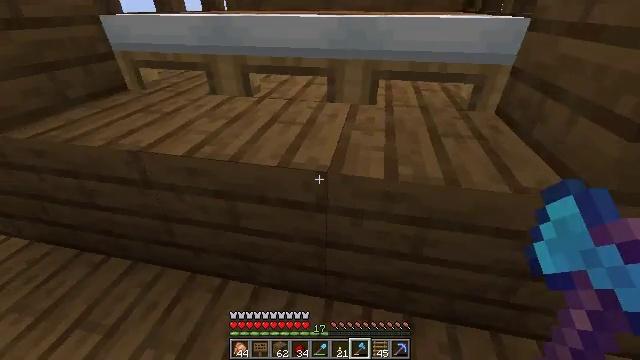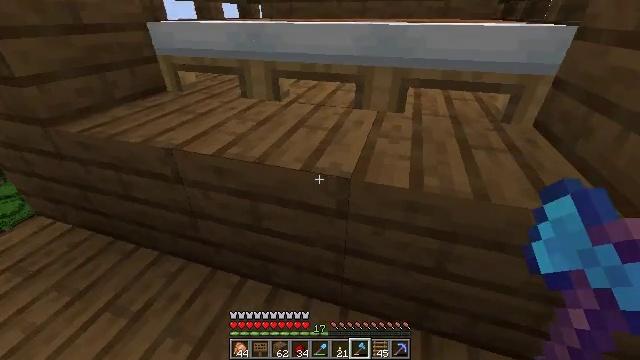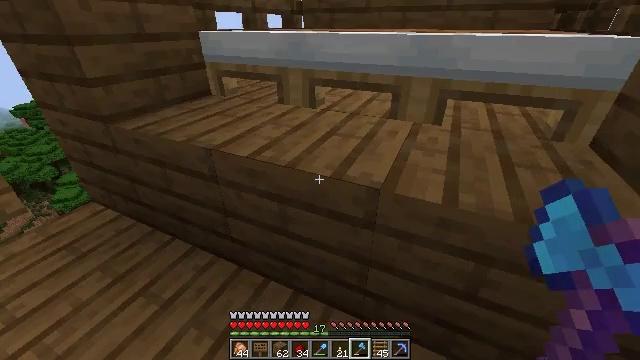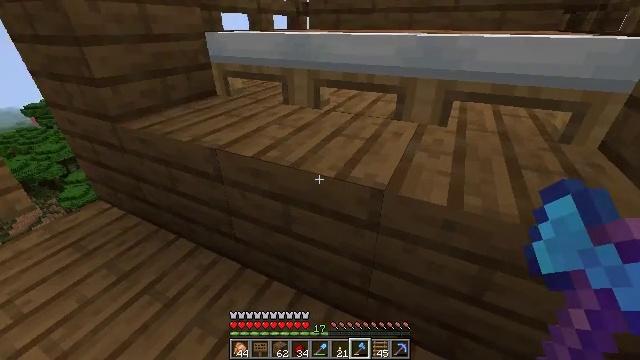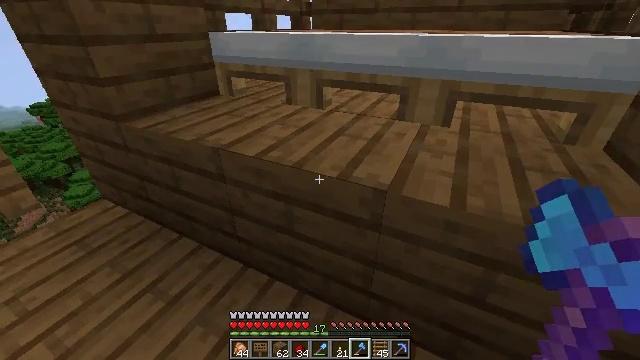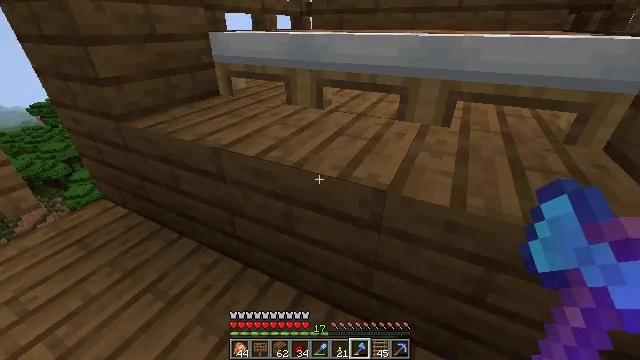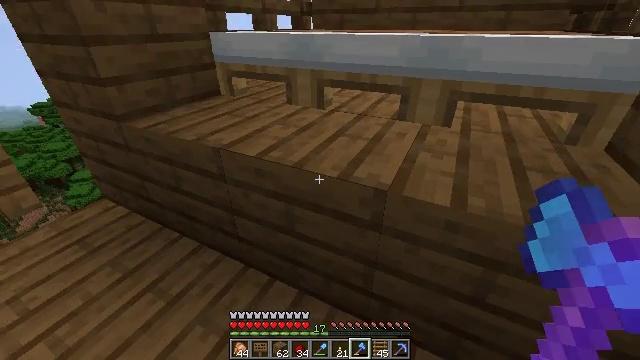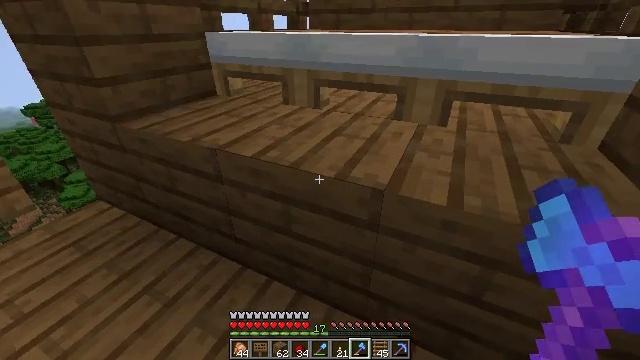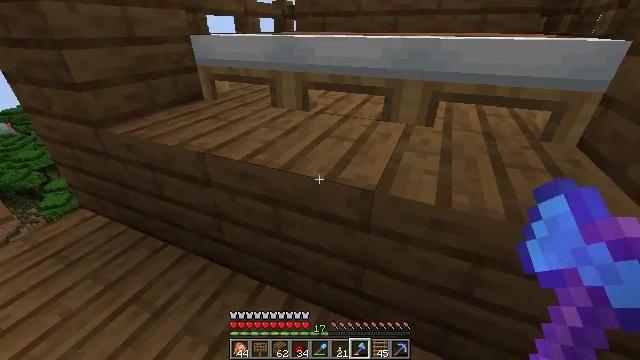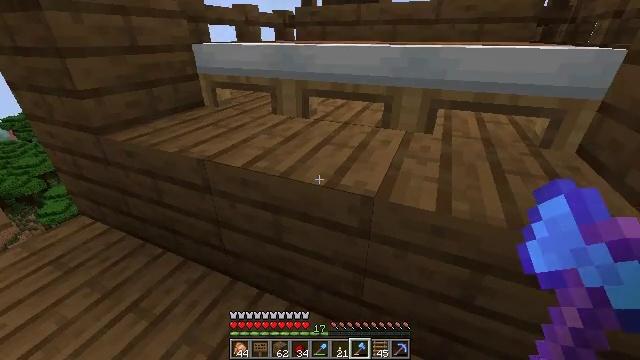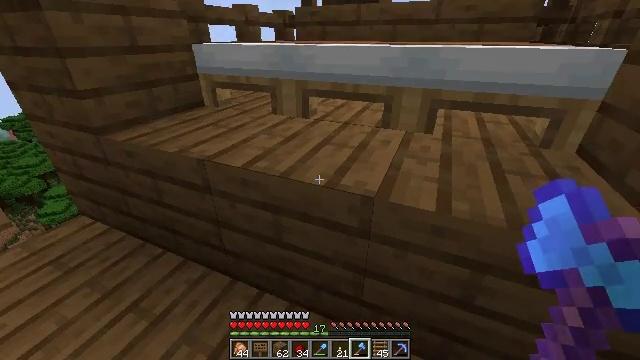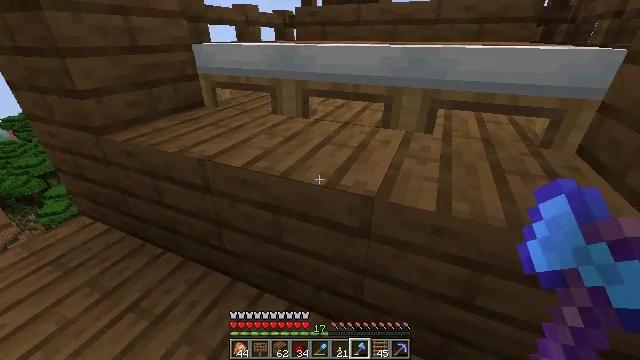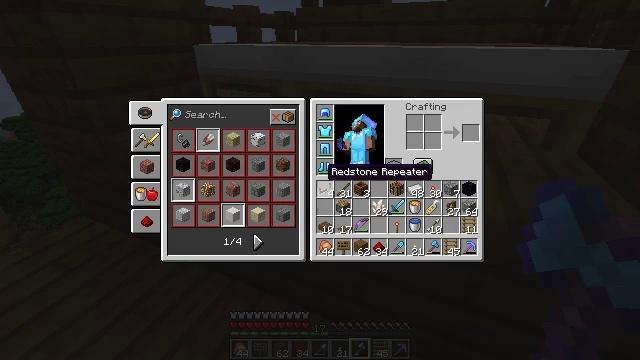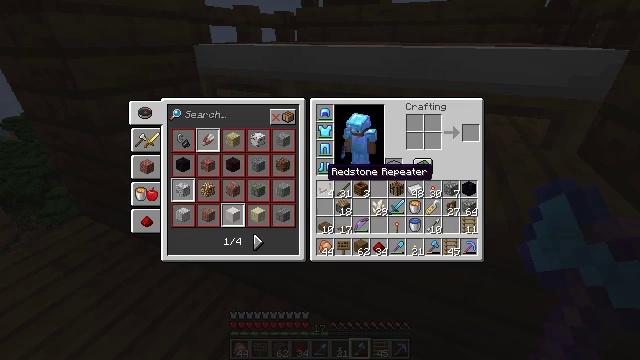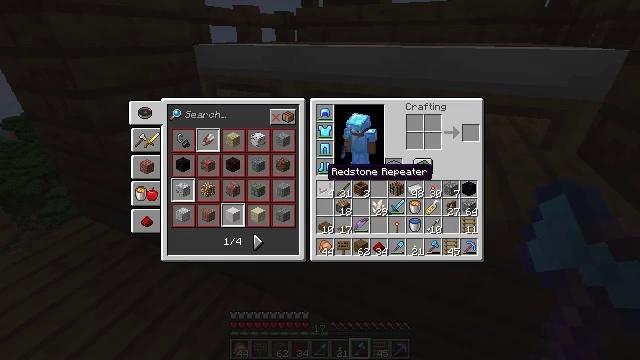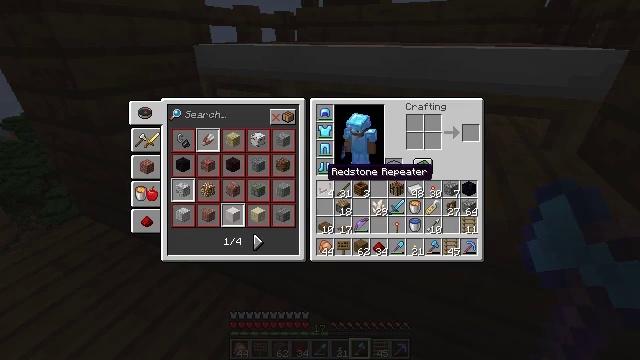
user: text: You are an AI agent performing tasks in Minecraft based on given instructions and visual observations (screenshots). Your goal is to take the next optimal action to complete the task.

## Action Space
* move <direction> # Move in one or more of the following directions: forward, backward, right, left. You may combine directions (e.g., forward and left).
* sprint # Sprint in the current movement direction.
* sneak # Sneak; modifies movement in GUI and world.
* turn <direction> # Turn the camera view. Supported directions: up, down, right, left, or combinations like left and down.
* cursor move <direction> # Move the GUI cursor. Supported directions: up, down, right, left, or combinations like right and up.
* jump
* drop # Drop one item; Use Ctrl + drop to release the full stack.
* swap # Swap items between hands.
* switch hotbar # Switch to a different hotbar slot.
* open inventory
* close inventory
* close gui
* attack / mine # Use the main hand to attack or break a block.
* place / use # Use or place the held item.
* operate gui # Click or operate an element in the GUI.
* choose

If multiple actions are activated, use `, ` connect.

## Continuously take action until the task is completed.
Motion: motion action
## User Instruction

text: Break the brown bed to remove it.
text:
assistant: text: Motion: turn left and up
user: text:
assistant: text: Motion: turn left and up
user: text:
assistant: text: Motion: turn left
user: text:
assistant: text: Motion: no_op
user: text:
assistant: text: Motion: no_op
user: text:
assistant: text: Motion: no_op
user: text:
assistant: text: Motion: no_op
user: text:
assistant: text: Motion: turn right
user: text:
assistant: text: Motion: turn up
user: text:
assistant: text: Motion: no_op
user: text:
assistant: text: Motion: no_op
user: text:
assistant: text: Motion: open inventory
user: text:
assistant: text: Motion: open inventory
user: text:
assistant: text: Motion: open inventory
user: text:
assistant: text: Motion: no_op
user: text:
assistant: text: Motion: no_op
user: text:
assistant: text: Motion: no_op
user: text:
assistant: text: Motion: no_op
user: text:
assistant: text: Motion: no_op
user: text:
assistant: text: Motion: cursor move right
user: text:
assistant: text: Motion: cursor move right
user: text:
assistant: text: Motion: cursor move right
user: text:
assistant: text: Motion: cursor move right
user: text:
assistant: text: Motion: no_op
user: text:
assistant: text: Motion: no_op
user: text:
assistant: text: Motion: no_op
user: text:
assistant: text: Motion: no_op
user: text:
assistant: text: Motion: no_op
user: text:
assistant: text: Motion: no_op
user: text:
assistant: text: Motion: no_op